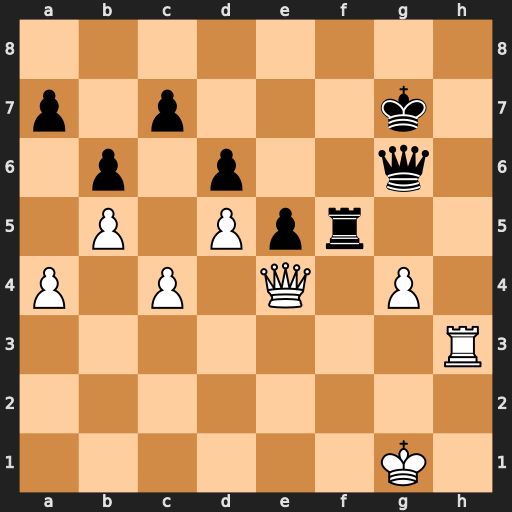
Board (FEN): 8/p1p3k1/1p1p2q1/1P1Ppr2/P1P1Q1P1/7R/8/6K1
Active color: w
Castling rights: -
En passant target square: -
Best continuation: Qxf5 Qxf5 gxf5